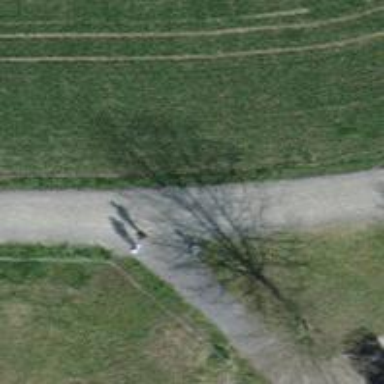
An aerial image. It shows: Compacted path.